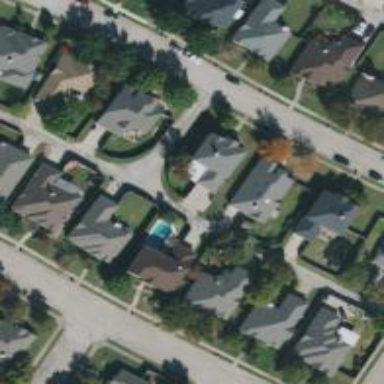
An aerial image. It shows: Alley classified as service road.